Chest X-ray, AP view. Patient: 30 years old, sex F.
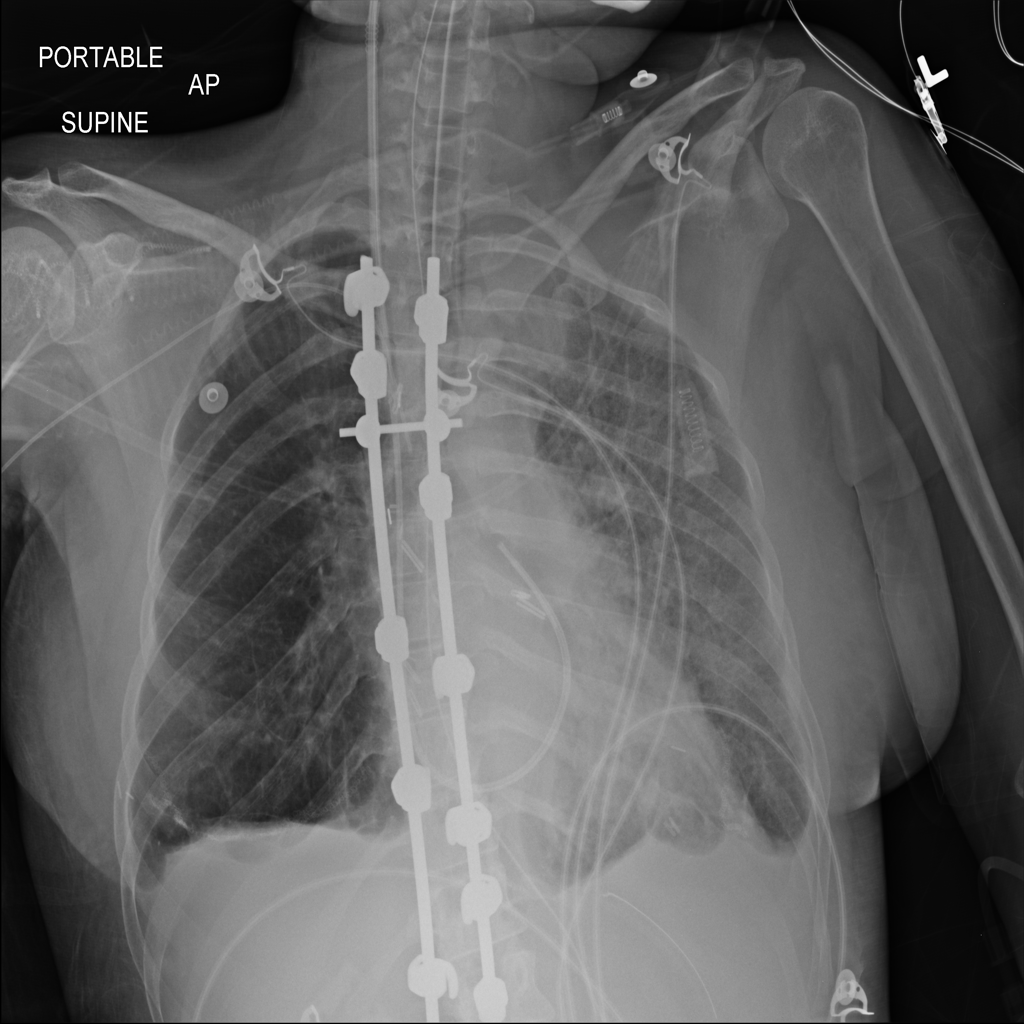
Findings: No Finding